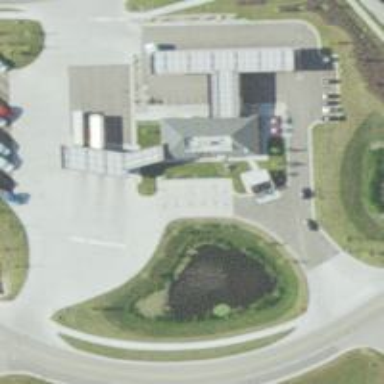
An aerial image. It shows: Convenience shop.